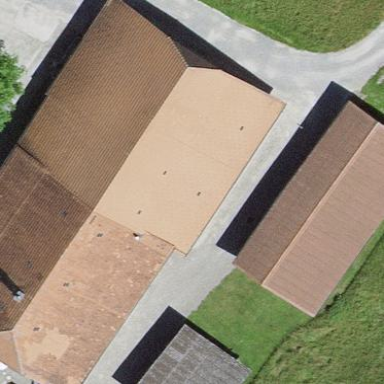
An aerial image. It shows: Farm building.